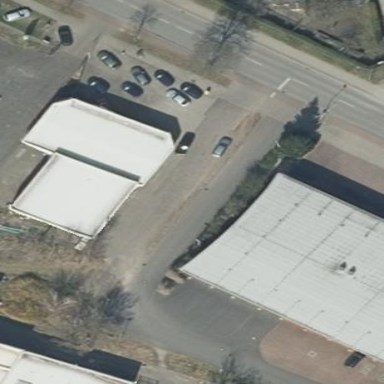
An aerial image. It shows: Commercial building housing car shop.